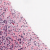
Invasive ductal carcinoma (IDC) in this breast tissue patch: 1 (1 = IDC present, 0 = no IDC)